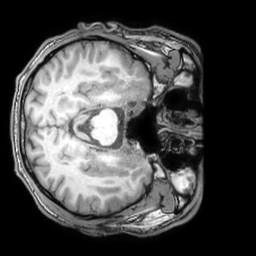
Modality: T1w
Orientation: axial
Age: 39
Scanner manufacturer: philips
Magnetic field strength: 3 T
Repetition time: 0.007 s
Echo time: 0.003501 s